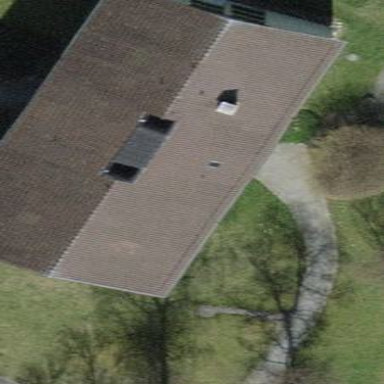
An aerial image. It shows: Apartment building with gabled roof covered in tiles. The roof is oriented across the building.